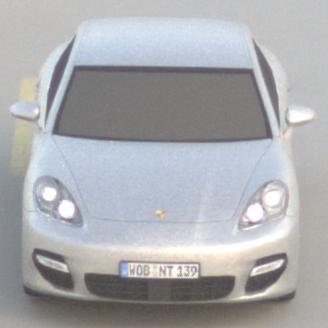
Make: Porsche
Model: Panamera
Detailed model: Panamera (970)
Model produced from: 2010/05
Model produced until: 2013/04
Doors: 5
Color: white
Road condition: dry road
Daytime: sunrise or sunset
Contrast: low contrast